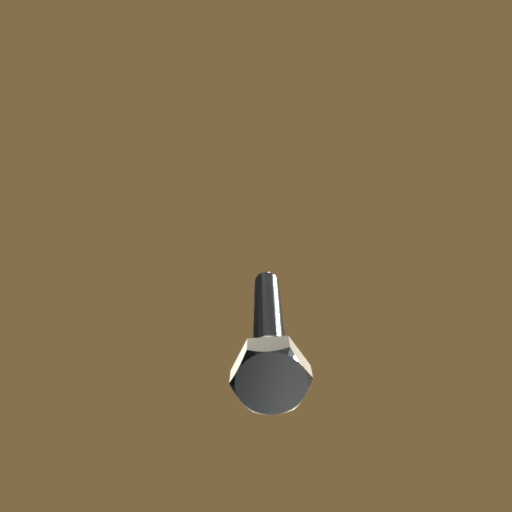
Label: bolt